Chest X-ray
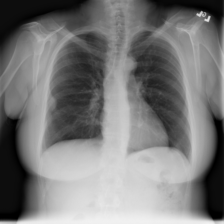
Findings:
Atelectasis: negative
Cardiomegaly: negative
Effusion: negative
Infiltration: negative
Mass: positive
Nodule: negative
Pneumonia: negative
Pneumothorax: negative
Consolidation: negative
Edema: negative
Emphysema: negative
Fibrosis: negative
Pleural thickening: negative
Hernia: negative